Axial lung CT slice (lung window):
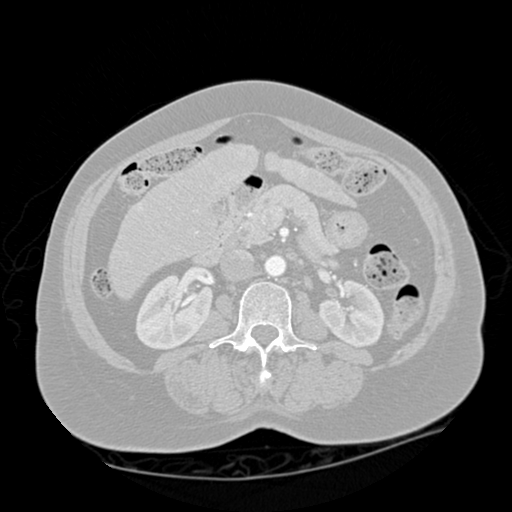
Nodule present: no